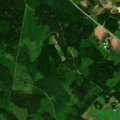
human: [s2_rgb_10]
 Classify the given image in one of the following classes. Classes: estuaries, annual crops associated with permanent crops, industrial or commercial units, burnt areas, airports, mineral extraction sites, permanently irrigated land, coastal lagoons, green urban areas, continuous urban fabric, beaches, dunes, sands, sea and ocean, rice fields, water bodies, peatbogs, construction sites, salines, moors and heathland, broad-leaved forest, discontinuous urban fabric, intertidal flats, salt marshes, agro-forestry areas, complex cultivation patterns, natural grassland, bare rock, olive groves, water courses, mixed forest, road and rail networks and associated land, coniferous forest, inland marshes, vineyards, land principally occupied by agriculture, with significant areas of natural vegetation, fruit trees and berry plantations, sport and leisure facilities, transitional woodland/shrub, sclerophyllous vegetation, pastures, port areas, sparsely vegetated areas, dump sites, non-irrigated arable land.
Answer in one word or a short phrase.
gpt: non-irrigated arable land, coniferous forest, mixed forest, transitional woodland/shrub